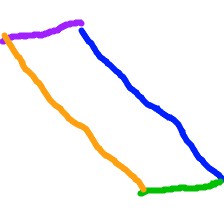
Shape: parallelogram